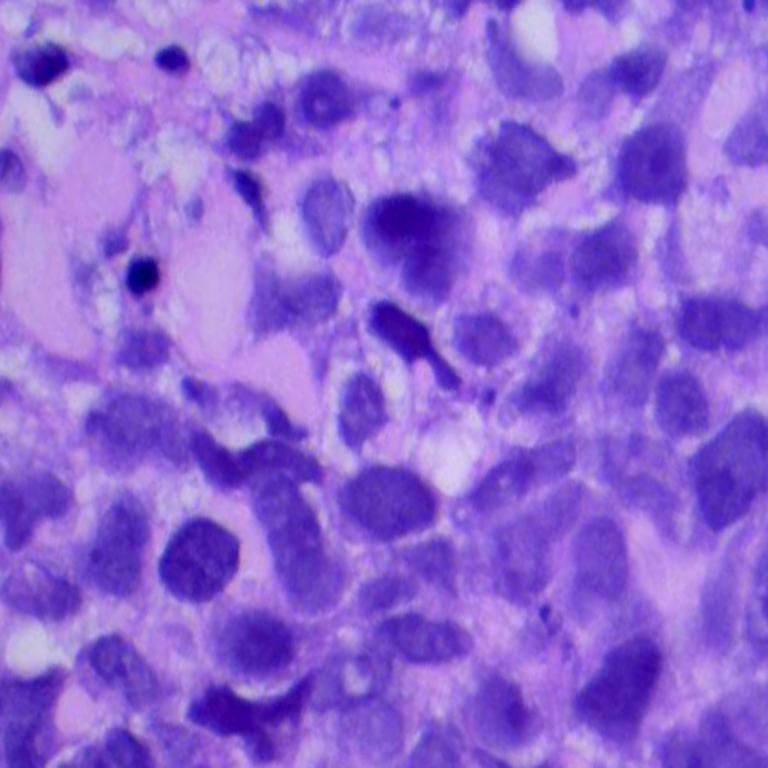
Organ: lung
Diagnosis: squamous carcinomas